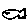
Label: fish